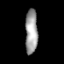
Tissue: prostate
Cell type: Myeloid cells
Senescence score: 0.7685
Nuclear area (px): 538
Mean DAPI intensity: 159.89